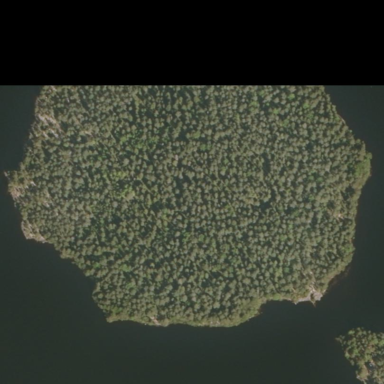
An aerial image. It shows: Island.